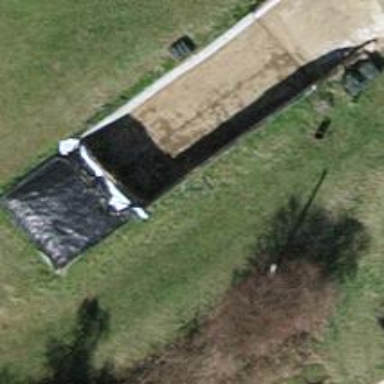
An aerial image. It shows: Bunker silo.